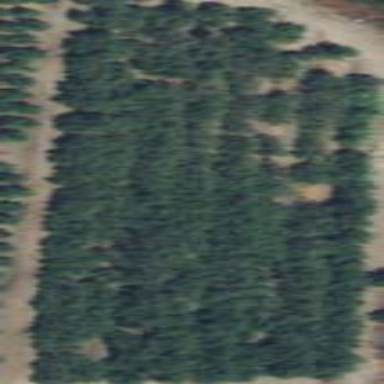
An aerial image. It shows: Orchard.